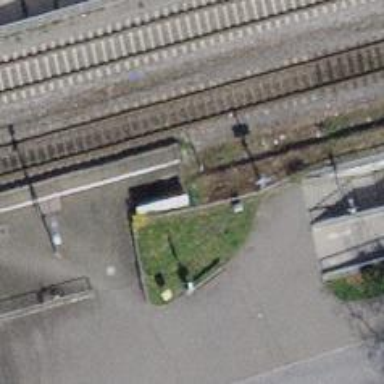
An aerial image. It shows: Post box is visible.